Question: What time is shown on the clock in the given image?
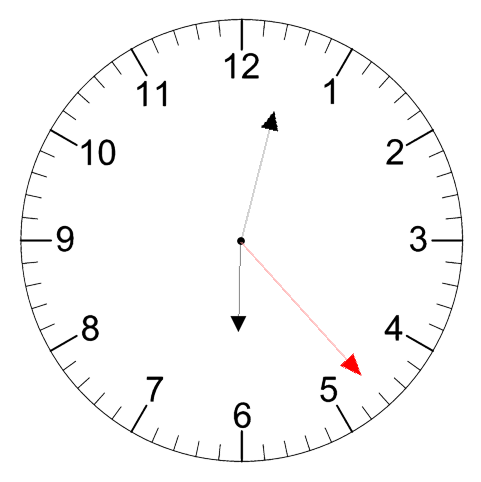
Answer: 06:02:23